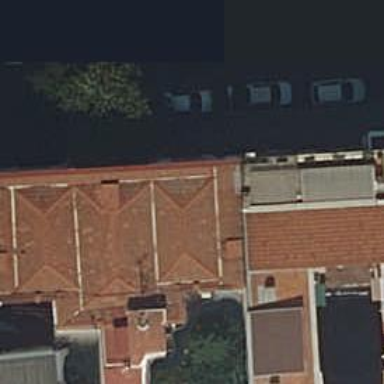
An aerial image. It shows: Residential building.